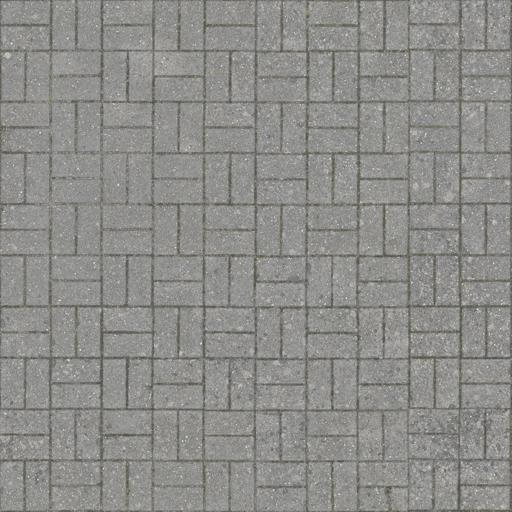
Tags: dark grey paving stones